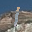
Label: 1